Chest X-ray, PA view. Patient: 51 years old, sex F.
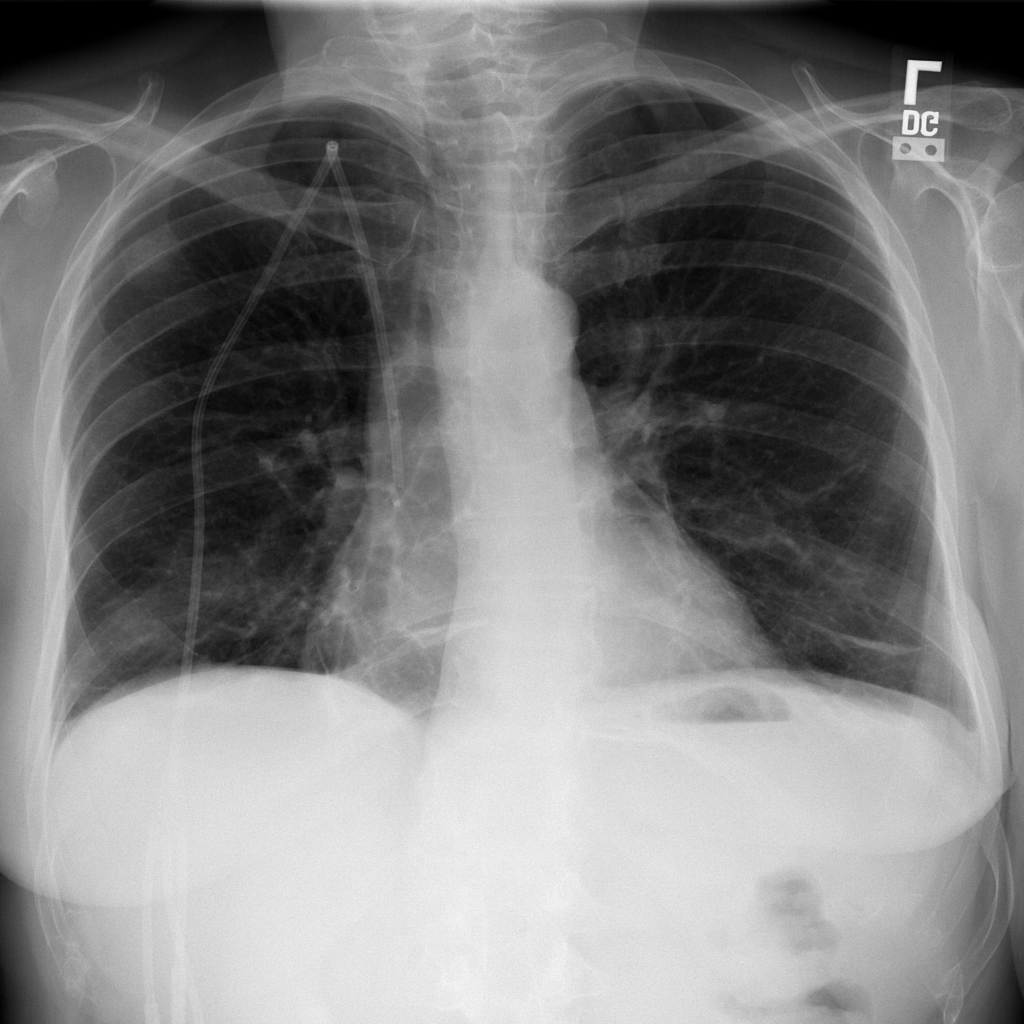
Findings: No Finding